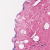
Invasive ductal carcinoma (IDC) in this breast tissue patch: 0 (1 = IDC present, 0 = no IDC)